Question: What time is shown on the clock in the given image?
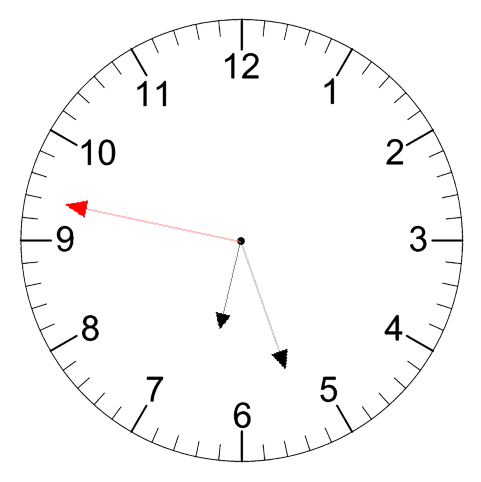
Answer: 06:26:47